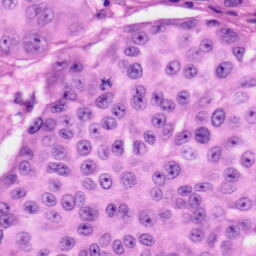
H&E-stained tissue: Skin